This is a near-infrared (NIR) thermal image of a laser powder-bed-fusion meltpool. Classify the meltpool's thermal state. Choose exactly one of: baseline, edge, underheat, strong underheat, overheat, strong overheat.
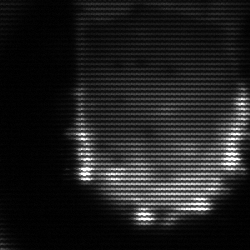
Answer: baseline